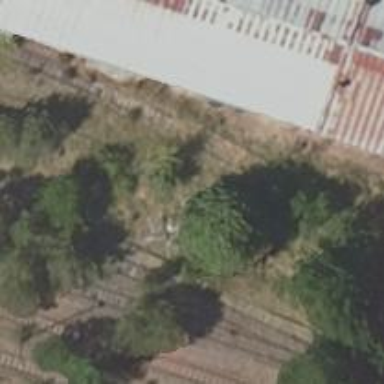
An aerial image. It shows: Abandoned railway yard.